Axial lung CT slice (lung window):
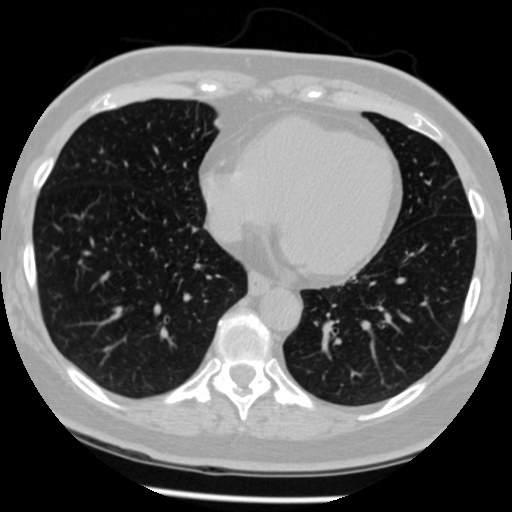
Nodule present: no